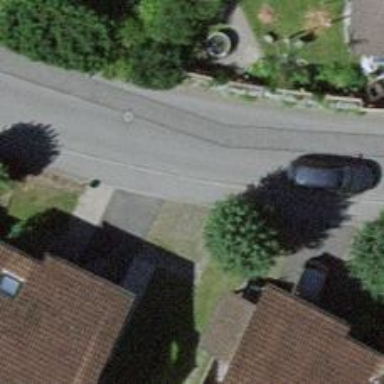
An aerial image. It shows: Sidewalk along the footway.